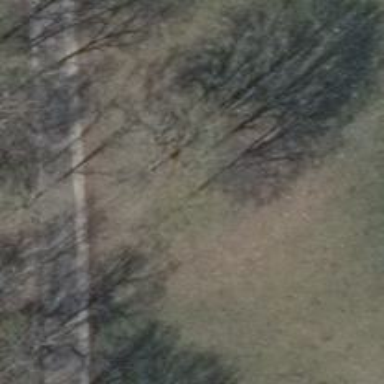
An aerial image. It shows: Deciduous tree with broadleaved leaves.